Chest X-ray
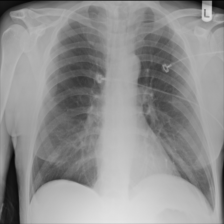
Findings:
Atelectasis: negative
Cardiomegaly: negative
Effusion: negative
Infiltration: negative
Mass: negative
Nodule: negative
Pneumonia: negative
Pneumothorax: negative
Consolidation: negative
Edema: negative
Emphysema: negative
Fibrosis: negative
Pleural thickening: negative
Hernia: negative